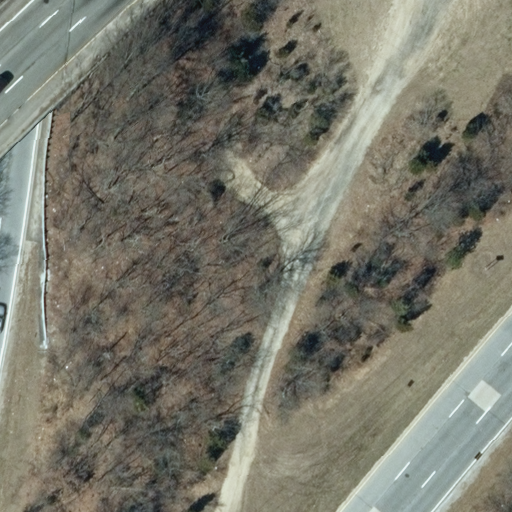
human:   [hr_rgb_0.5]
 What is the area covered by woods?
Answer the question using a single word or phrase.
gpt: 6505m2

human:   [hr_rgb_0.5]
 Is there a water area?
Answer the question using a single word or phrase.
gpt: no

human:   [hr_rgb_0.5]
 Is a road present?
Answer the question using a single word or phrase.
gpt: yes

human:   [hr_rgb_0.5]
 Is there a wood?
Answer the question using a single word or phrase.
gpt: yes

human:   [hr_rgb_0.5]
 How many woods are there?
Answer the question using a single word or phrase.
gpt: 1

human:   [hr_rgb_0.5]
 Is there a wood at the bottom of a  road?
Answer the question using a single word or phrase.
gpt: no

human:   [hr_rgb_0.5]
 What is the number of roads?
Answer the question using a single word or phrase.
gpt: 3

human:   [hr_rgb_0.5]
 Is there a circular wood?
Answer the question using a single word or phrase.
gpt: no

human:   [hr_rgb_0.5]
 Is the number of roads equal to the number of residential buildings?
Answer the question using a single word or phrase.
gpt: no

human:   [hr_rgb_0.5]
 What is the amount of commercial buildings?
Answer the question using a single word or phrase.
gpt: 0

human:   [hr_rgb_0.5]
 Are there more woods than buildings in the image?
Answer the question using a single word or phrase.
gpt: yes

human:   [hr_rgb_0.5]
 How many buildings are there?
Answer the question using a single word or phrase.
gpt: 0

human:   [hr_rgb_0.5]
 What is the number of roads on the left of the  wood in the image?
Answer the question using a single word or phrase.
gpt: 3

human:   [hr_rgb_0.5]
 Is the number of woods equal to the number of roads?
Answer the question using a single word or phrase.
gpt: no

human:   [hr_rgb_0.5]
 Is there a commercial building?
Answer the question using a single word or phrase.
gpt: no

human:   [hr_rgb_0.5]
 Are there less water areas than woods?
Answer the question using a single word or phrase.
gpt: yes

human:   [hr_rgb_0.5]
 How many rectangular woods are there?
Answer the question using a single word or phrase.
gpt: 1

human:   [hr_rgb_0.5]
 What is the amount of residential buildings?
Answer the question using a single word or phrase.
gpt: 0

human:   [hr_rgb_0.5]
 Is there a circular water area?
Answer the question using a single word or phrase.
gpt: no

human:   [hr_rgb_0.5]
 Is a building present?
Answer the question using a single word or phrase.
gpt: no

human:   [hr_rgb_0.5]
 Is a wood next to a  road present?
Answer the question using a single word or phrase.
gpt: yes

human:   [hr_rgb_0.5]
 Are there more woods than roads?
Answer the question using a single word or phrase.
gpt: no

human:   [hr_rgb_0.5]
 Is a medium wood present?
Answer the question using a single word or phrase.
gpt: no

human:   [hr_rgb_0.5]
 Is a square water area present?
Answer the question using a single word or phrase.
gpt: no

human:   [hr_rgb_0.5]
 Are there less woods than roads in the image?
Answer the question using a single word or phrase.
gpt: yes

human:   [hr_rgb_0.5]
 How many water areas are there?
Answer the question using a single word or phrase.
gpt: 0

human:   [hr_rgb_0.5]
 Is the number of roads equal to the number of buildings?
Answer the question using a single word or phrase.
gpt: no

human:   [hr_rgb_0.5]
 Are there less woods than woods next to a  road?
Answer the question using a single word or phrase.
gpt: no

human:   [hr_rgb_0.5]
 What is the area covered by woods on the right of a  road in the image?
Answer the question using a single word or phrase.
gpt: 6505m2

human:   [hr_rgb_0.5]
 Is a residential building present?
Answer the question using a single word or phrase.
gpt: no

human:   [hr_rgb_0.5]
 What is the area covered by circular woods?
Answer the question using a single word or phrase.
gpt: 0m2

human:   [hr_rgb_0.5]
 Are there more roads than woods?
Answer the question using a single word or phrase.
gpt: yes

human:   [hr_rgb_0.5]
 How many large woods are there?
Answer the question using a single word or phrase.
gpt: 1

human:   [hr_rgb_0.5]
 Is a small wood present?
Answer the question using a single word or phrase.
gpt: no

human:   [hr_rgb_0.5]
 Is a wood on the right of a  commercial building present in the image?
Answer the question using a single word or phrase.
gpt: no

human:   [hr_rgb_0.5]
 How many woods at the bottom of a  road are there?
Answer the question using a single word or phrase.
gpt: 0

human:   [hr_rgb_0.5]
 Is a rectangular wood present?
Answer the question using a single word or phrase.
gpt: yes

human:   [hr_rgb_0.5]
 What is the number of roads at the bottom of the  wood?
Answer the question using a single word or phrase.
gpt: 1

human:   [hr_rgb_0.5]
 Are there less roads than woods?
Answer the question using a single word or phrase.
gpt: no

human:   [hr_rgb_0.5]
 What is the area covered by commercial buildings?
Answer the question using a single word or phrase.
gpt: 0m2

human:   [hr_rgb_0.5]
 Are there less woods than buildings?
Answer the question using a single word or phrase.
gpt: no

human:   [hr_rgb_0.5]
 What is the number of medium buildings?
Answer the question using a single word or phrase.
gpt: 0

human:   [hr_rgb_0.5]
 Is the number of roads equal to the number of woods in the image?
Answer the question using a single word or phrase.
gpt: no

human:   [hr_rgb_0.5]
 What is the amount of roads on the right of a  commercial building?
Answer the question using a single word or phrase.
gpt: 0

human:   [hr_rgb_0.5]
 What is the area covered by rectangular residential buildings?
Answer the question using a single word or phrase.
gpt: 0m2

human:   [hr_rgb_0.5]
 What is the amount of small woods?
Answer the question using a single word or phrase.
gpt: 0

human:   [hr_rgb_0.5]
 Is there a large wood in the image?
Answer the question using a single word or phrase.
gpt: yes

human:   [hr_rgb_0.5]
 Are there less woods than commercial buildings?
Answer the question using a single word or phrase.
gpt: no

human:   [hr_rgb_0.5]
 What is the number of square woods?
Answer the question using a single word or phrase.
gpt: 0

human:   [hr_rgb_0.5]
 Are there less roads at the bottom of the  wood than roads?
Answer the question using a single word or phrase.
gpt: yes

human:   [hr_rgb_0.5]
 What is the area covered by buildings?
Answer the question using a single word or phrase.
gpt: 0m2

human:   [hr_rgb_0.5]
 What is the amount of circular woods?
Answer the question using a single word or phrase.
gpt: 0

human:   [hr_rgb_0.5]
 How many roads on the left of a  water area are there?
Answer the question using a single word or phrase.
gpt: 0

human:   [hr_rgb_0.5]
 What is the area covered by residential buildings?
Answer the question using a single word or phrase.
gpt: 0m2

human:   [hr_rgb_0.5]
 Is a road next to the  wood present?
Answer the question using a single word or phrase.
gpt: yes

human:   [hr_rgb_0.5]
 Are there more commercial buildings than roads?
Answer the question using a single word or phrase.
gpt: no

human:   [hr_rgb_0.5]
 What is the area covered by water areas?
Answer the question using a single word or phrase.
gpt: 0m2

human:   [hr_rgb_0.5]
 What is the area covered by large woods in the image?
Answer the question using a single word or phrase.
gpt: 6505m2

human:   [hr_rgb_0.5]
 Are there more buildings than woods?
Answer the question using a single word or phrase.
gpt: no

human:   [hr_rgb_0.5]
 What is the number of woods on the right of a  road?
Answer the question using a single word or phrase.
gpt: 1

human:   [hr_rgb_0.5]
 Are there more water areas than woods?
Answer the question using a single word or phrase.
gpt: no

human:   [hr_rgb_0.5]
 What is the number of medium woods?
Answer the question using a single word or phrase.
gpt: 0

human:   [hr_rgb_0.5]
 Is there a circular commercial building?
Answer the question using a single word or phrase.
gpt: no

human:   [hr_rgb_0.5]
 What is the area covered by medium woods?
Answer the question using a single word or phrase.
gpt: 0m2